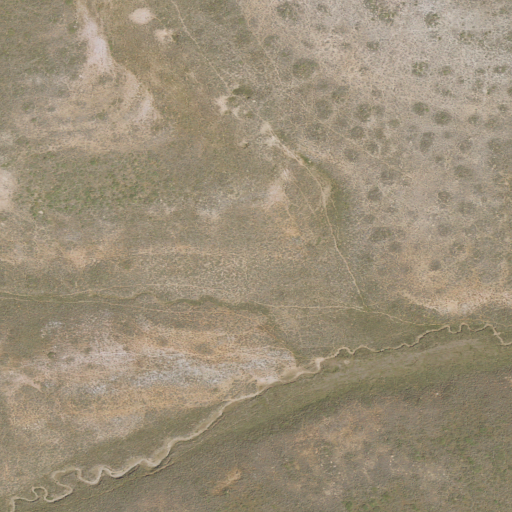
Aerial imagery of valley in Utah named Lamb Canyon containing shrub and evergreen forest